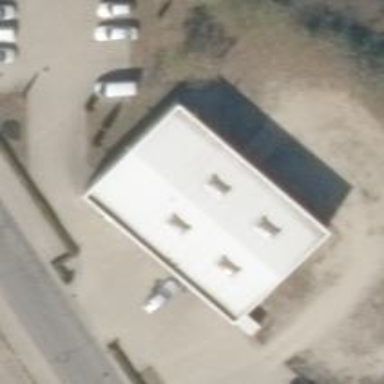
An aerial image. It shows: Car repair shop.